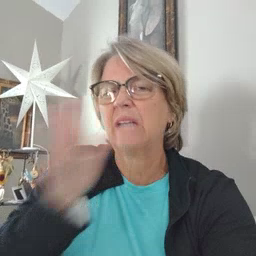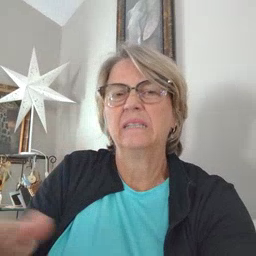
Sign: yucky